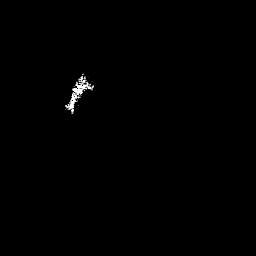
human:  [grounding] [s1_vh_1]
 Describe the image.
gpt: In the satellite image, there is  <ref>1 medium ship </ref> <box>[[24, 30, 34, 43, 0]]</box> located at left.